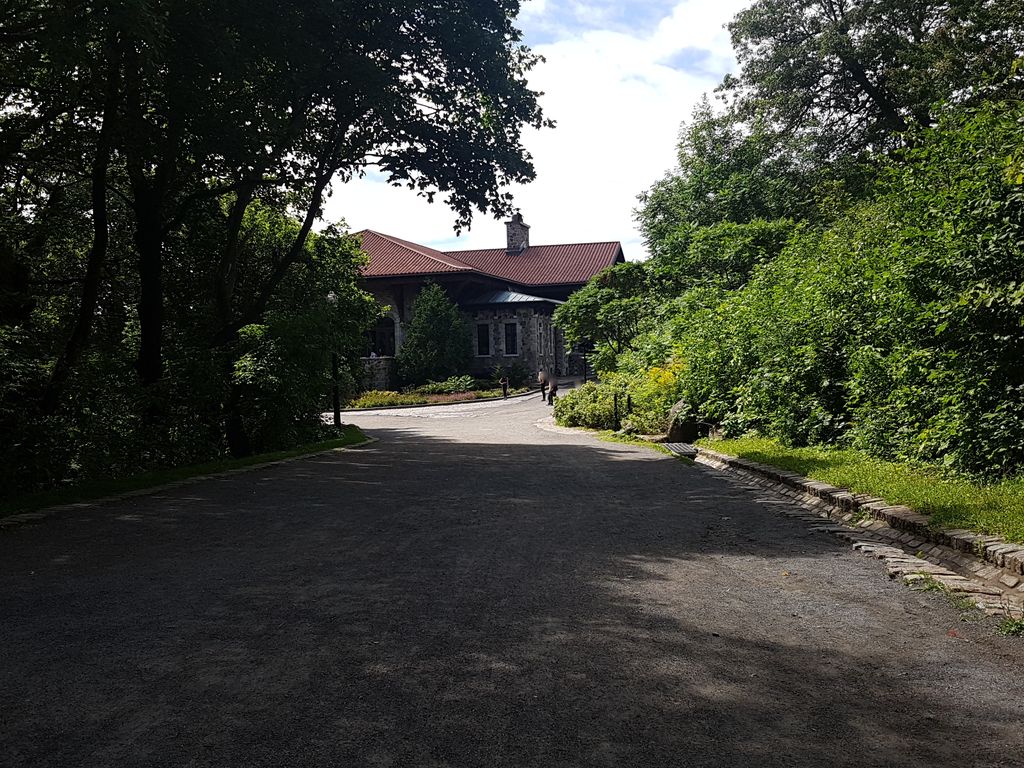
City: montreal